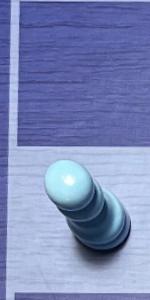
Label: Pawn_White